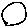
Label: circle